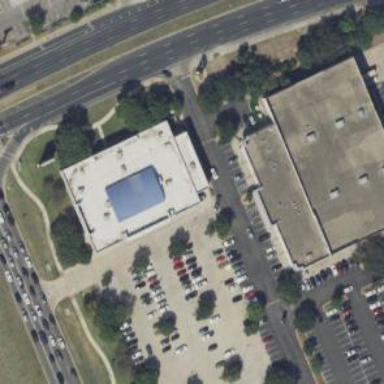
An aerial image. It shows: Building.